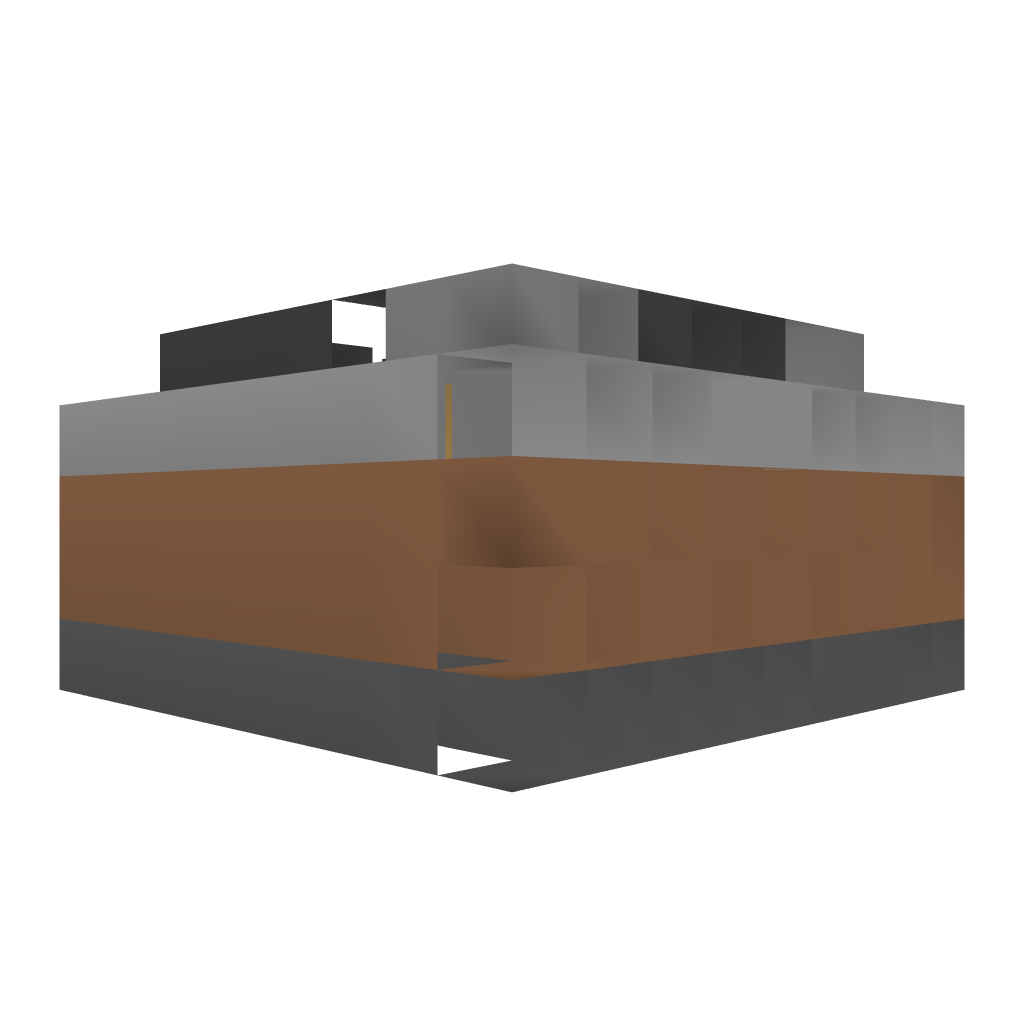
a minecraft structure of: Cobblegen